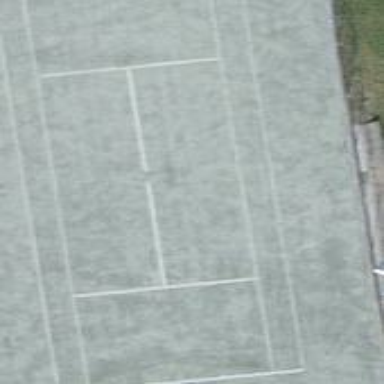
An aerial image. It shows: Tennis pitch with clay surface for leisure sports.